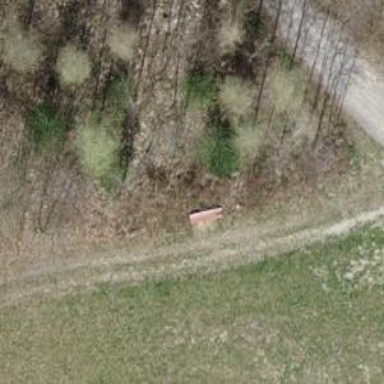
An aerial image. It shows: Bench.